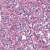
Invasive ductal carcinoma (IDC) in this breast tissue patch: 1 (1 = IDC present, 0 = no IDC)